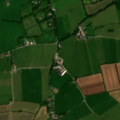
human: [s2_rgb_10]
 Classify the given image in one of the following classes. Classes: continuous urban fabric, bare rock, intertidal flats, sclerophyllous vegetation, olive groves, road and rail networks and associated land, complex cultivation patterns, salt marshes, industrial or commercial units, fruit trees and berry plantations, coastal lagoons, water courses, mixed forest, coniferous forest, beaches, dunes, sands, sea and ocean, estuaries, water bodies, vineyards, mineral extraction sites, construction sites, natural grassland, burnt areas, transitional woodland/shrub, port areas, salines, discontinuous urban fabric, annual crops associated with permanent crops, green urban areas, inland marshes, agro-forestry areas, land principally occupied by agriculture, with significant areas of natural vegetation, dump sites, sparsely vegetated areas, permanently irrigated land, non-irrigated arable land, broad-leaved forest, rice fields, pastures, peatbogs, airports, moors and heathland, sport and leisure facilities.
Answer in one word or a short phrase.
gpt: non-irrigated arable land, pastures, complex cultivation patterns